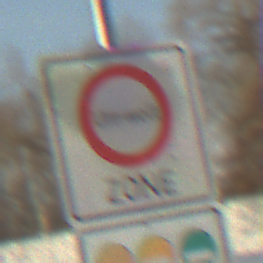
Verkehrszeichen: BeginnUmweltzone
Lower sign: FreistellungVomVerkehrsverbot1
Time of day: MorningAfternoon
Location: Outdoor (Suburban)
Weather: PartlyCloudy
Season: NotSpecified
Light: Natural